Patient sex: M
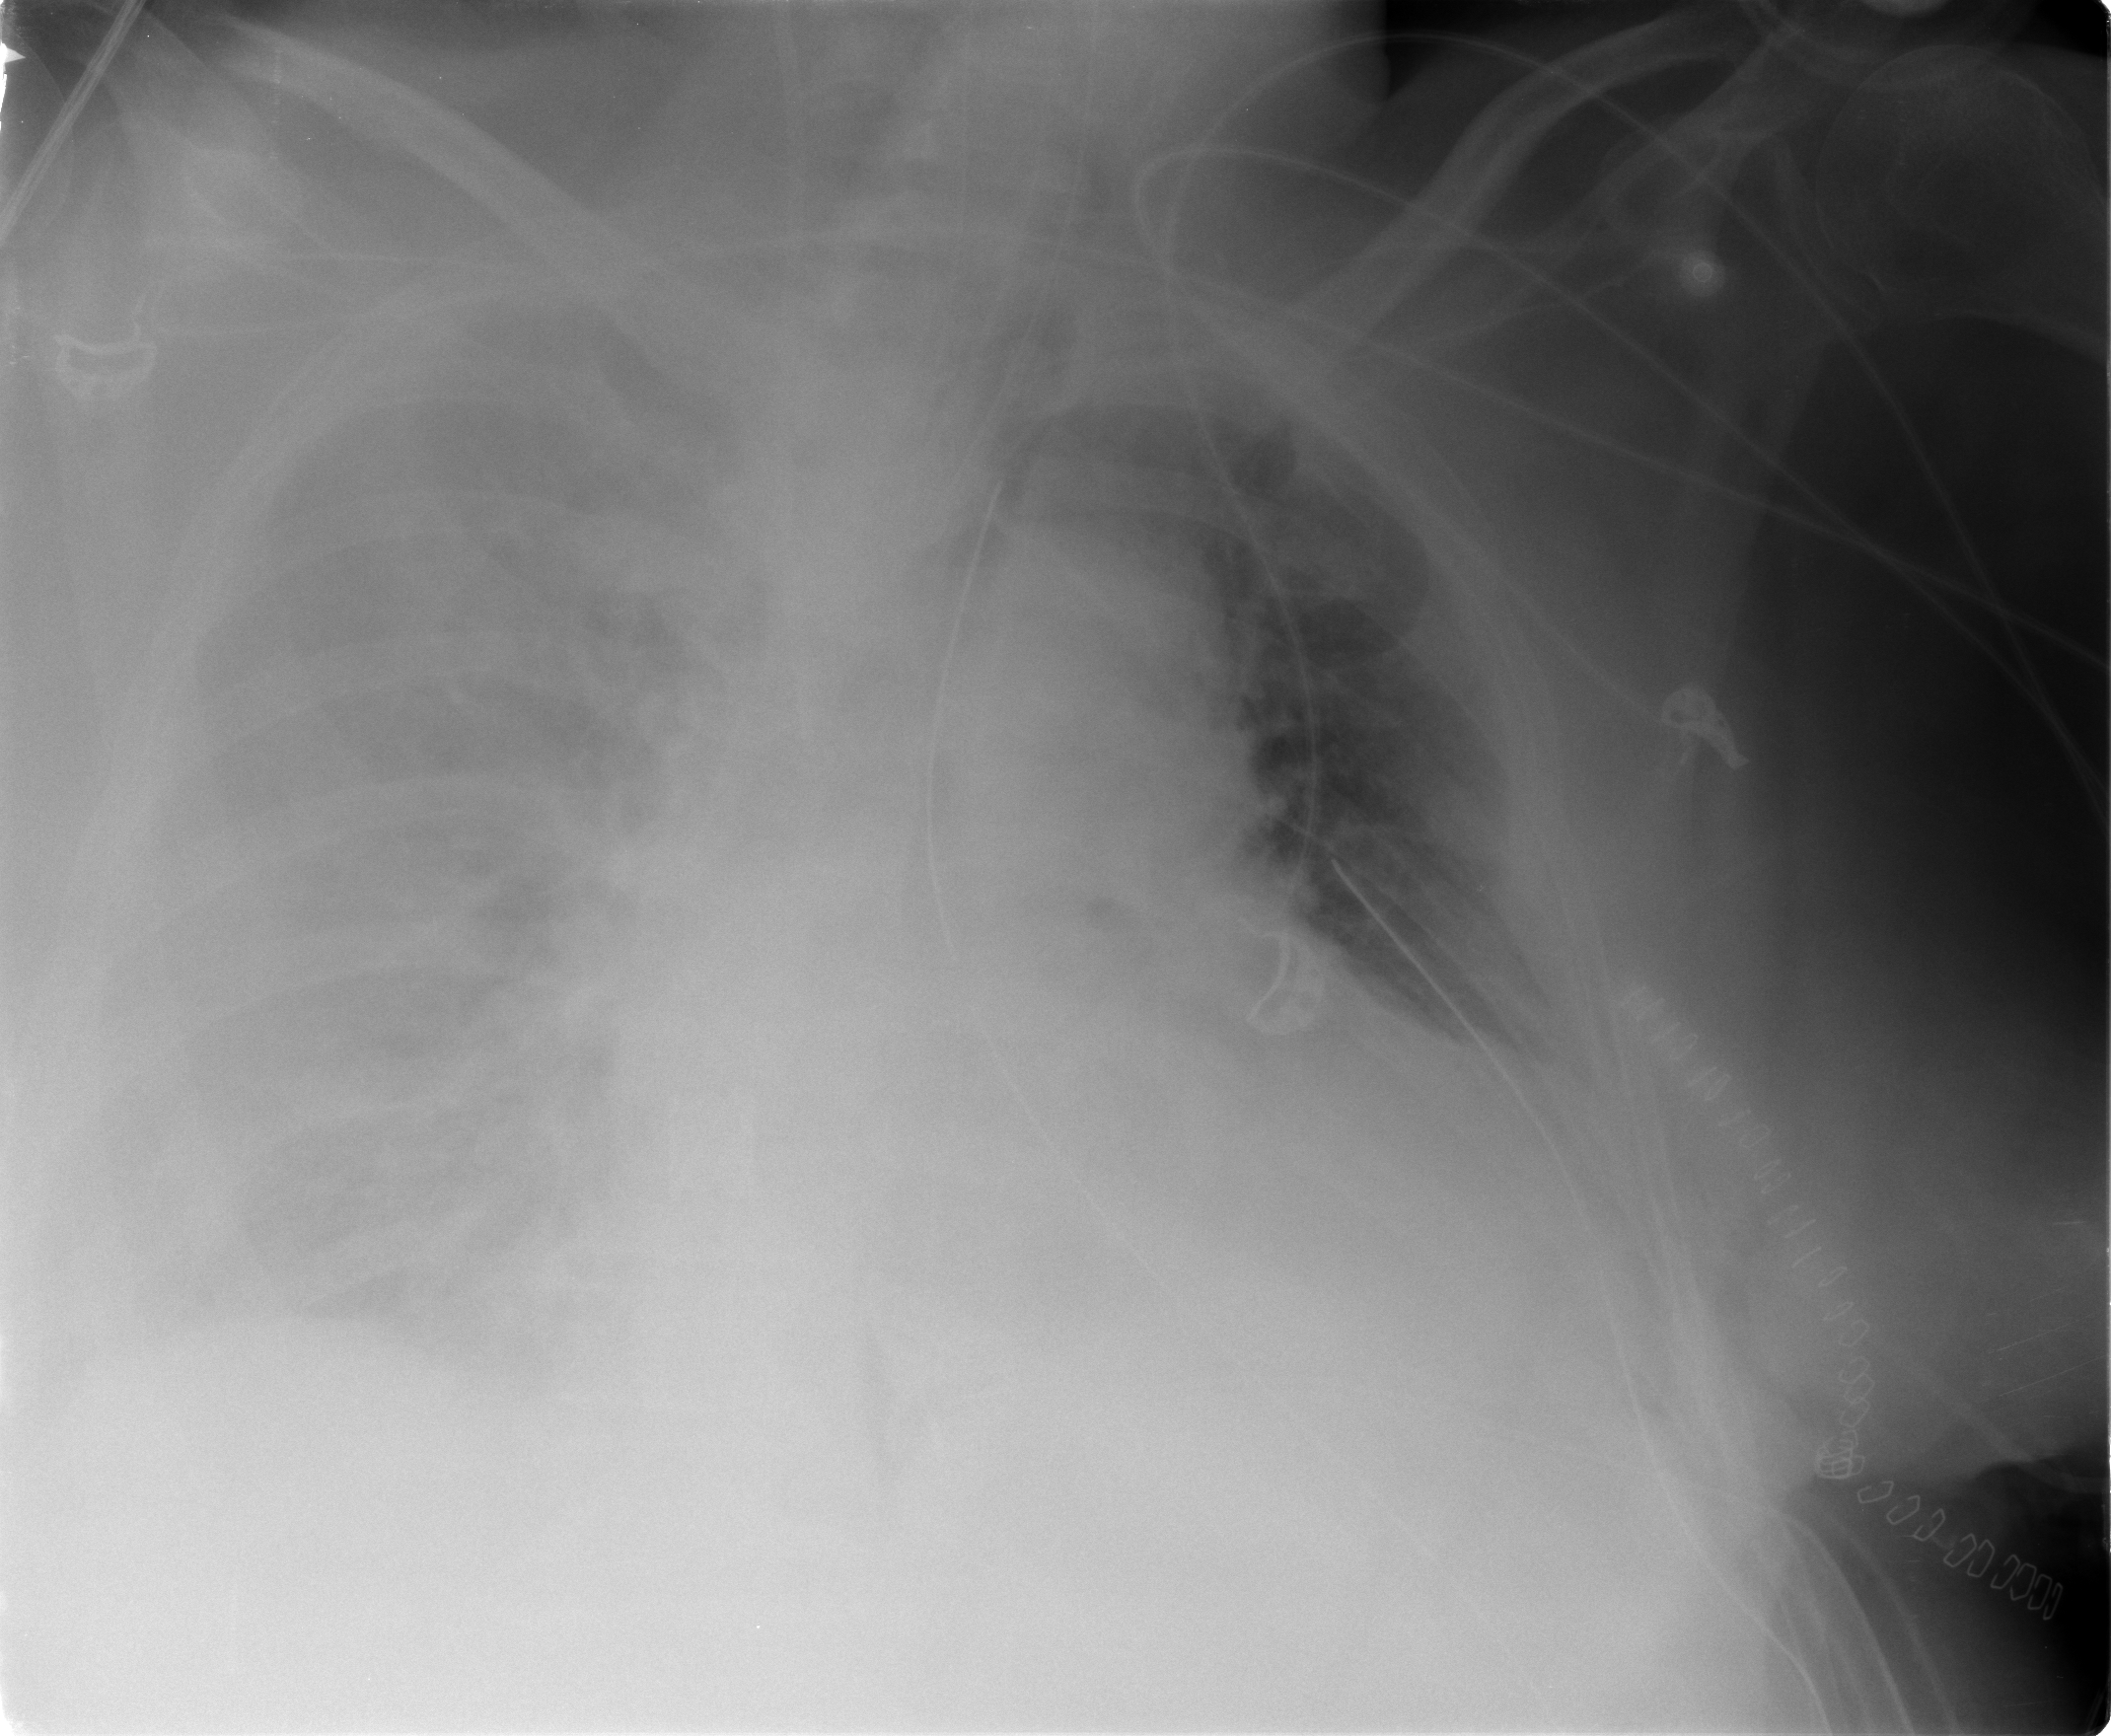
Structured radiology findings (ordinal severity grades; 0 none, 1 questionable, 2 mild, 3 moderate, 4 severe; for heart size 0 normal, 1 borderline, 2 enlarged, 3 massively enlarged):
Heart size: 0
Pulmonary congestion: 0
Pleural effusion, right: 4
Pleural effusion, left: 2
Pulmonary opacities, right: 1
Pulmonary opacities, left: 0
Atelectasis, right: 3
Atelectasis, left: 2